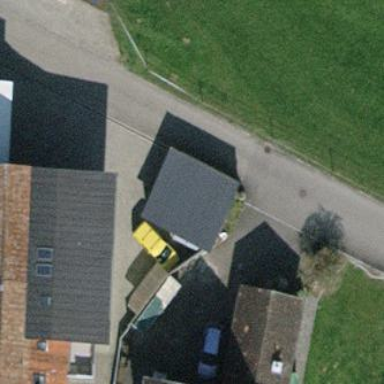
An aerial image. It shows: Carport building.